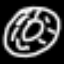
Label: donut